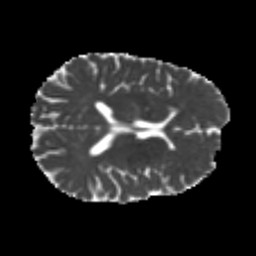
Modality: MD
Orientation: axial
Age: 23
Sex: male
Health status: healthy
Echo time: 0.074 s